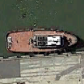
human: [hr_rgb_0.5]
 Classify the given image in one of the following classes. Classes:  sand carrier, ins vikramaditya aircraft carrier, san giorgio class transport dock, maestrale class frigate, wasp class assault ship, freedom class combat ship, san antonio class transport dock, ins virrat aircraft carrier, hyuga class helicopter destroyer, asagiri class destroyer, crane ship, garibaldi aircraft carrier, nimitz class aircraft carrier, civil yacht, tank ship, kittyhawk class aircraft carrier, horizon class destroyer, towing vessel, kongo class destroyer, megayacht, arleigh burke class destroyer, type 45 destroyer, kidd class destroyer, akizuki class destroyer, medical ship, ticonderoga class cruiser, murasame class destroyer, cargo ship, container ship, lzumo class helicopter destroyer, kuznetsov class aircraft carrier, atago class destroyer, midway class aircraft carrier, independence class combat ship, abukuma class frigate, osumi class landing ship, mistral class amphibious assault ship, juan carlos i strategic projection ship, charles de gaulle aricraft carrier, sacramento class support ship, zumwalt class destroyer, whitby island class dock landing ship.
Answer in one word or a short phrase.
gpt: Towing vessel